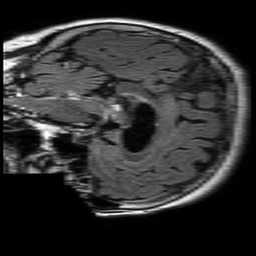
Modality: FLAIR
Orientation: sagittal
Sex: female
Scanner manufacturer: philips
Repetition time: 11 s
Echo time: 0.125 s